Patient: sex M, age 69
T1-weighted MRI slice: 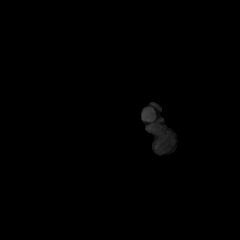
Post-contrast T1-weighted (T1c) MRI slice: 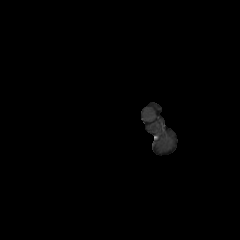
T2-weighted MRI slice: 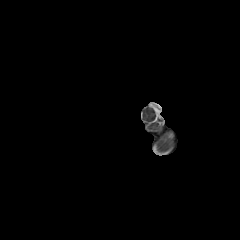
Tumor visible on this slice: no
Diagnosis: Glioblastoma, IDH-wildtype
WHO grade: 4